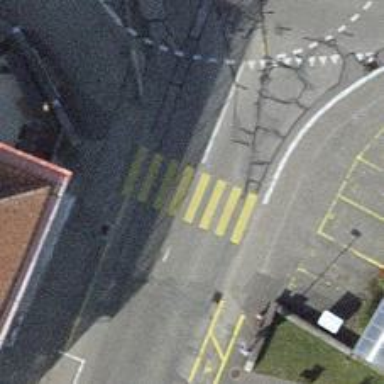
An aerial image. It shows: Marked asphalt footway with zebra crossing.